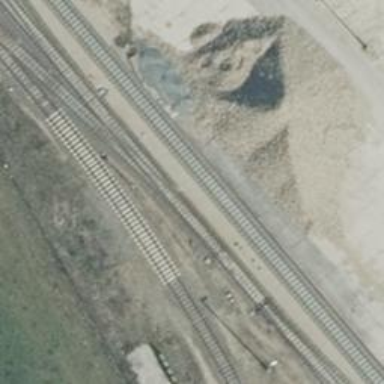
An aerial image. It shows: Railway switch with the turnout side on the left.